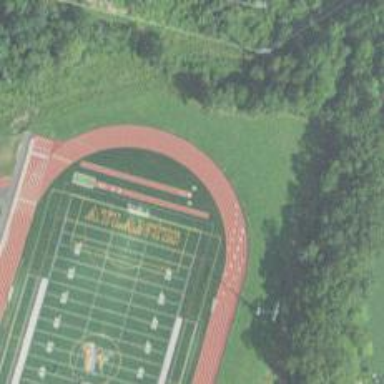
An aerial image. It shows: Athletics track located on leisure land.